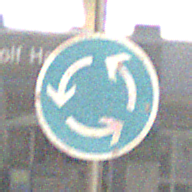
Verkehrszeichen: Kreisverkehr
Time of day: MorningAfternoon
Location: Outdoor (Urban)
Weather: PartlyCloudy
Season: NotSpecified
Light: Natural